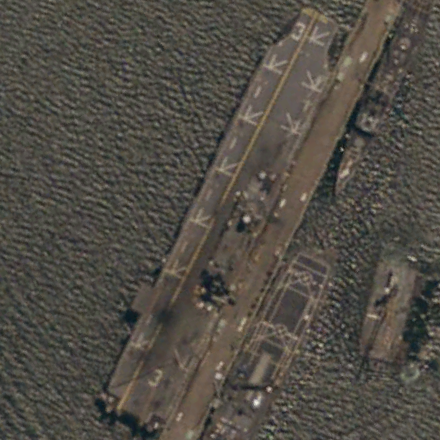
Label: assault